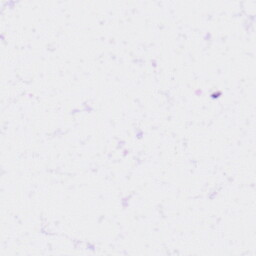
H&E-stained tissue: Liver